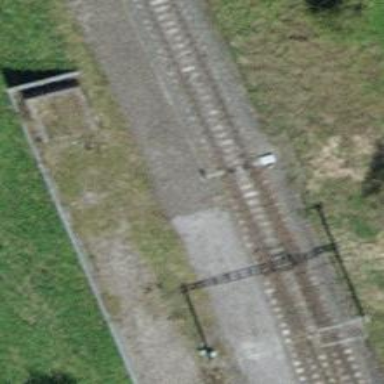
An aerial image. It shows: Single-track electrified railway with contact line.